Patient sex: M
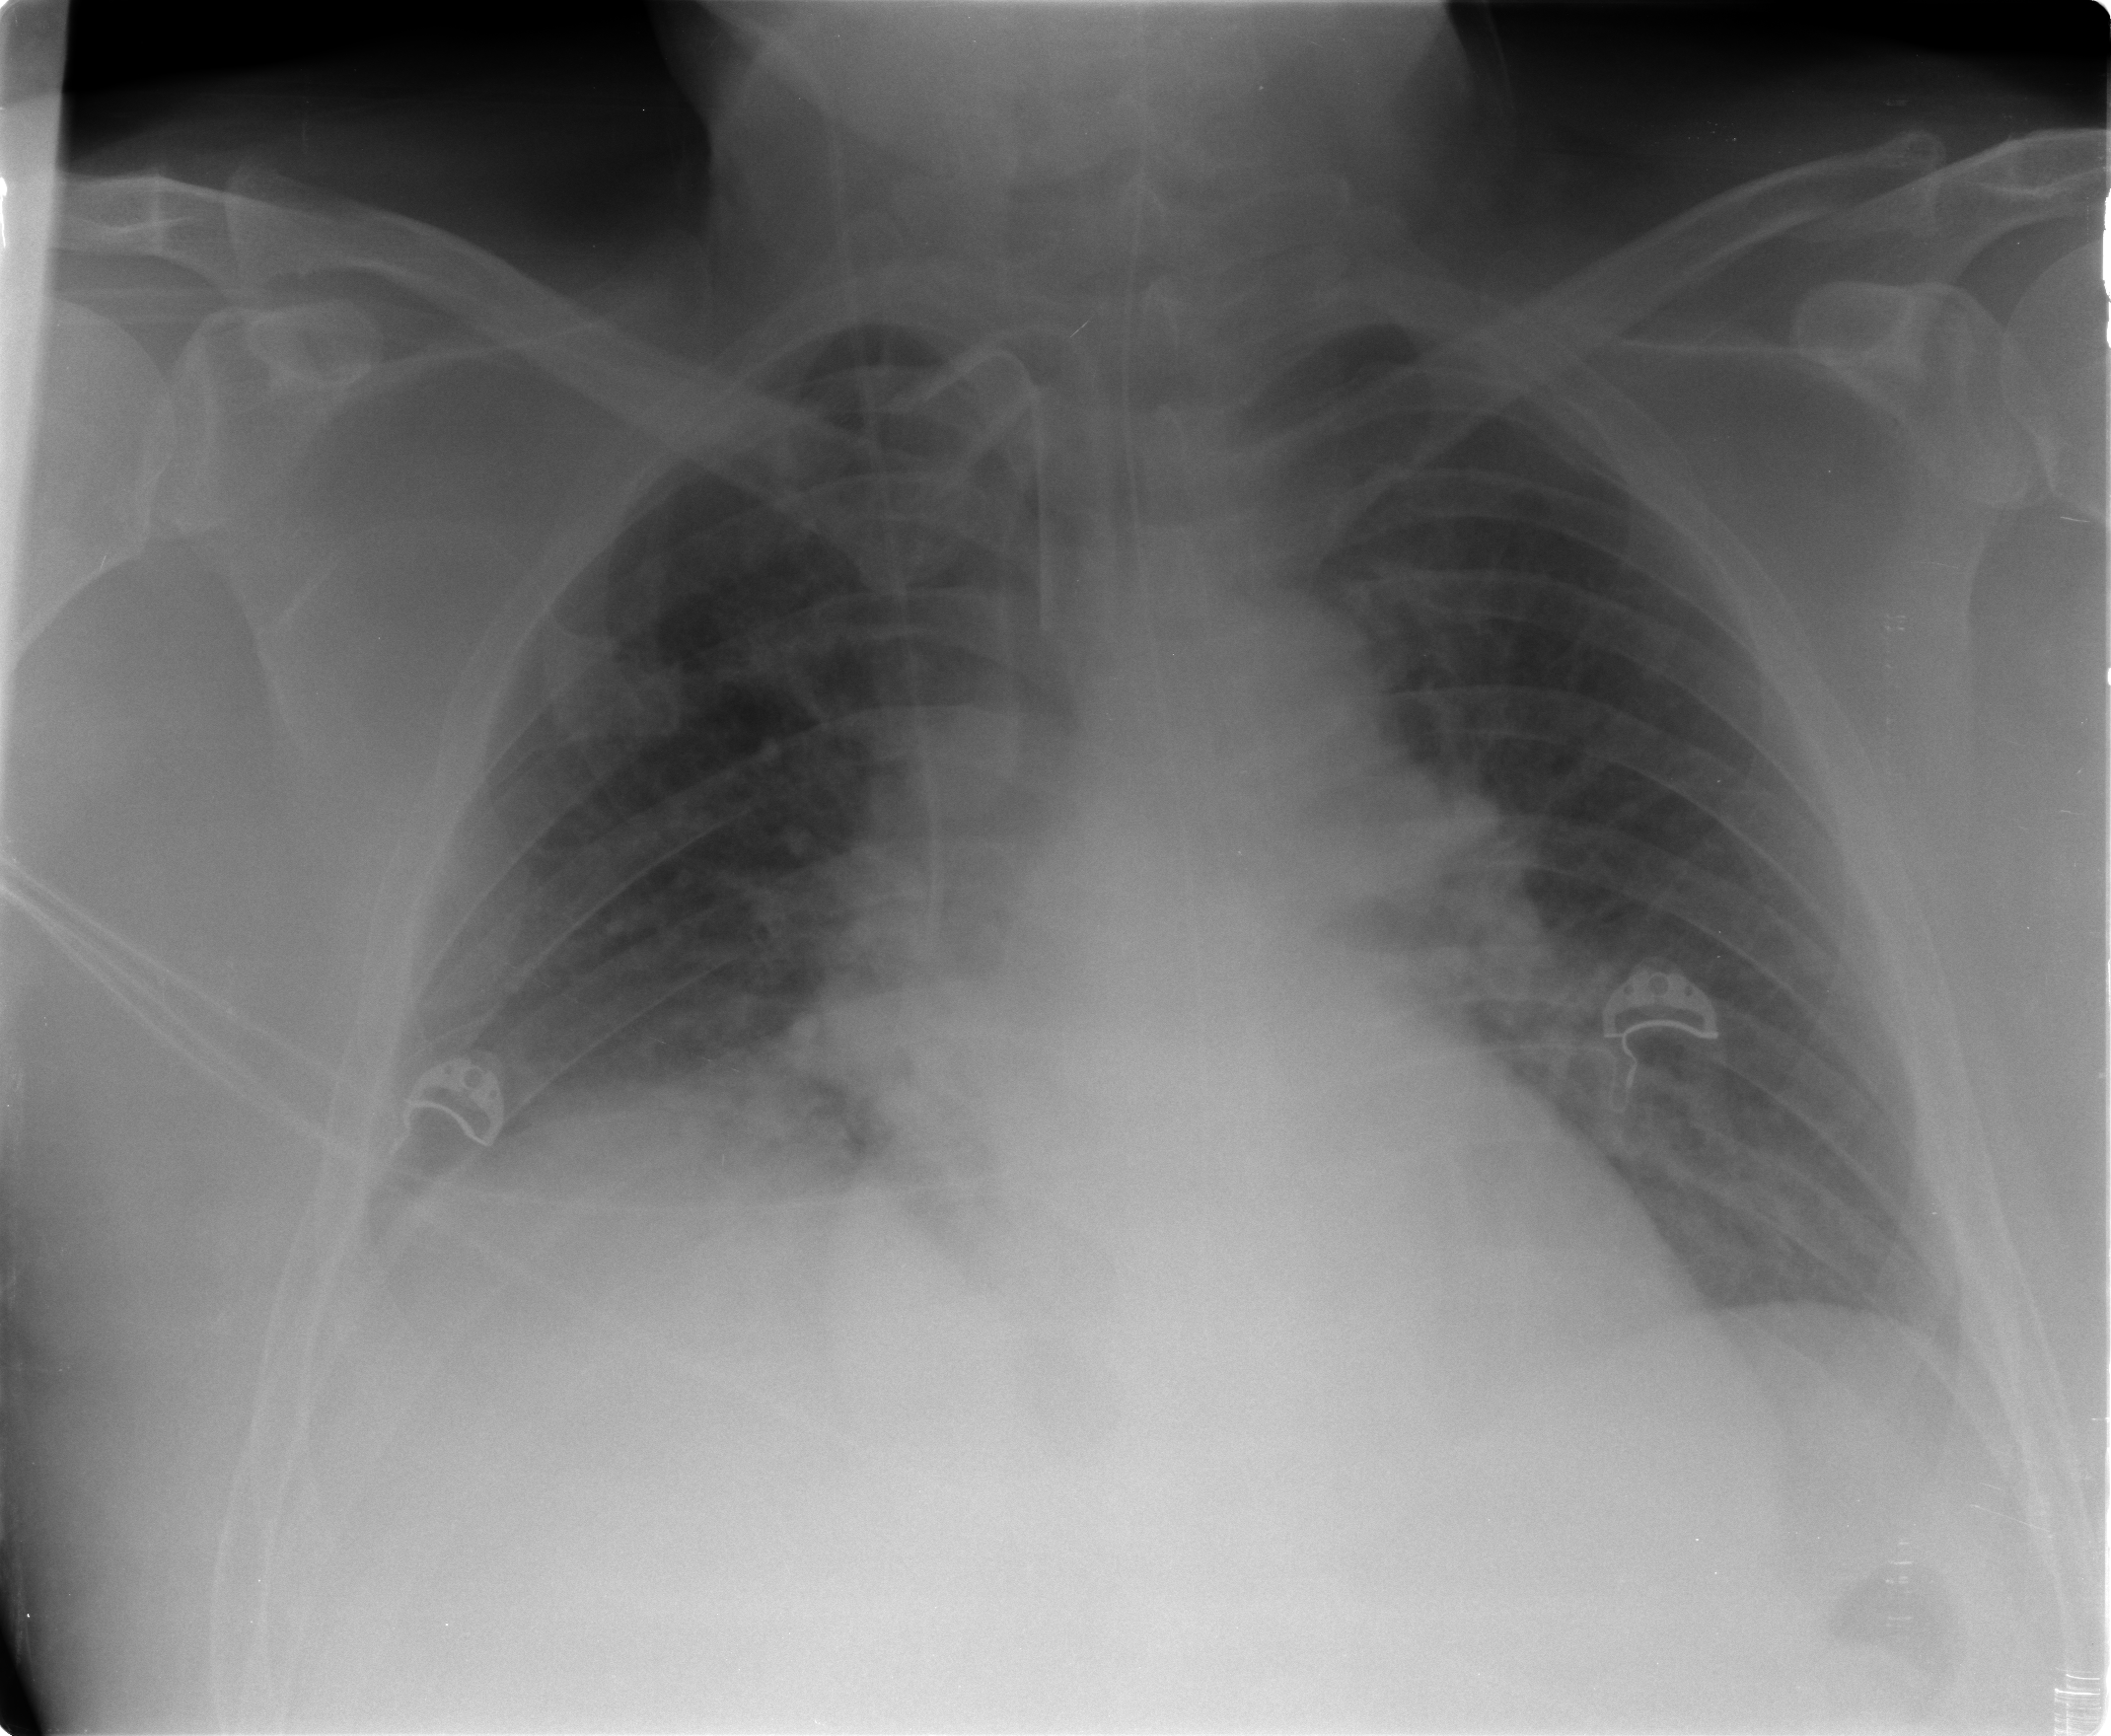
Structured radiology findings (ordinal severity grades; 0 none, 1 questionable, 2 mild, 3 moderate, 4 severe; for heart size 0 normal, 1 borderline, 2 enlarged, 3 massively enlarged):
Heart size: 2
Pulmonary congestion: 2
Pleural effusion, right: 1
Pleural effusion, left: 0
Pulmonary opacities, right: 0
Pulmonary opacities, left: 0
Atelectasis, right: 2
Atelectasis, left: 2